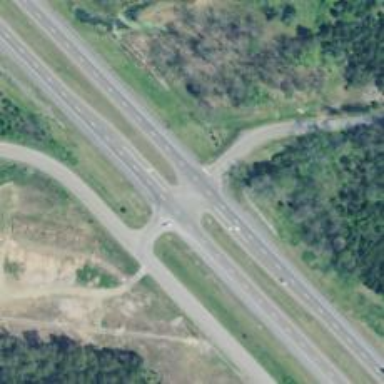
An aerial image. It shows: Trunk link highway.